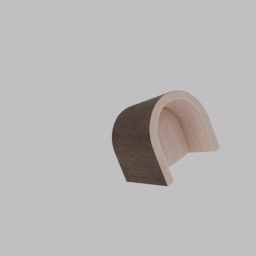
Label: furniture